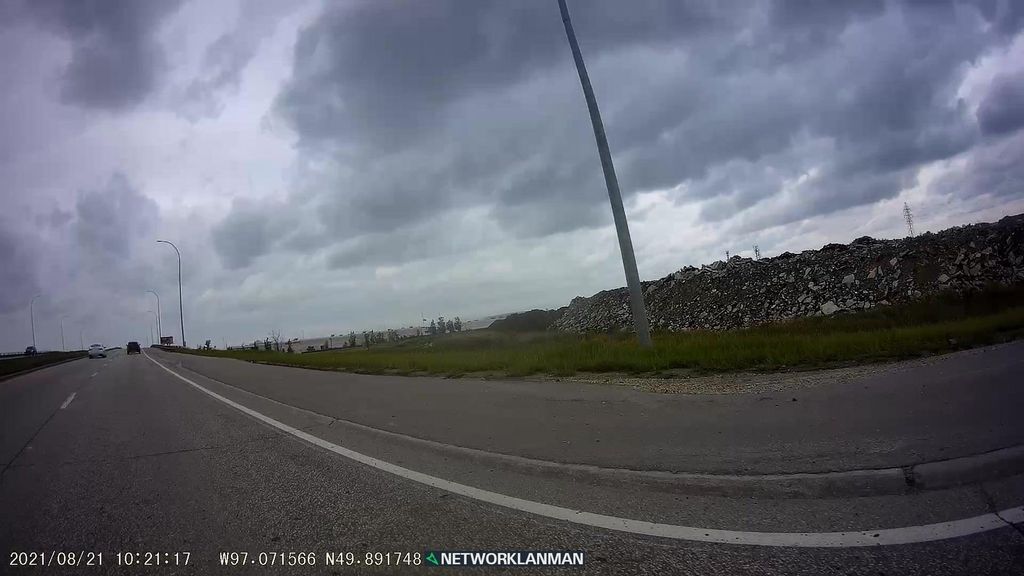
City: winnipeg